Field crop: maize
Growth stage: 2
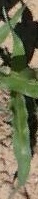
Species: maize